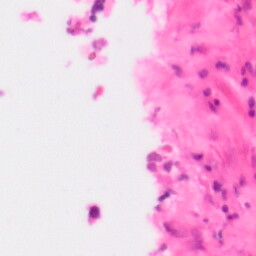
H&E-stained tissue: Colon